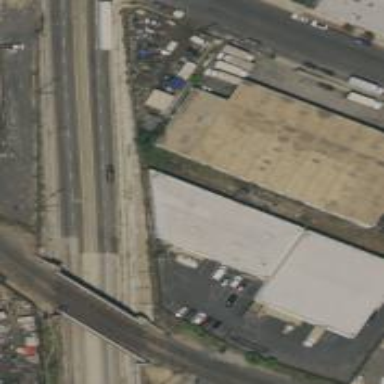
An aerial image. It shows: Warehouse.